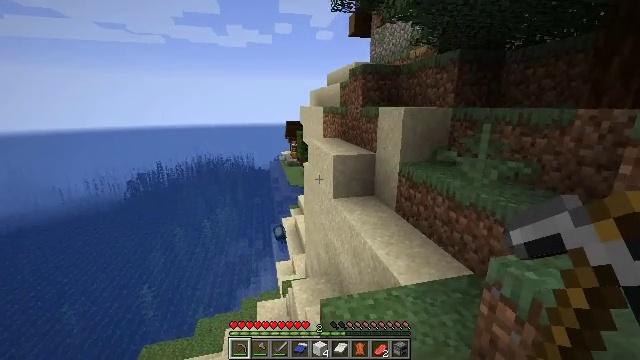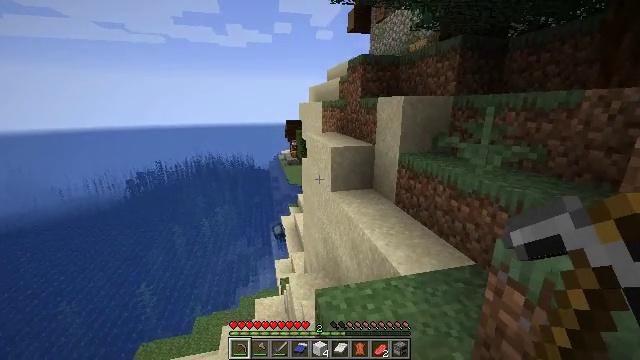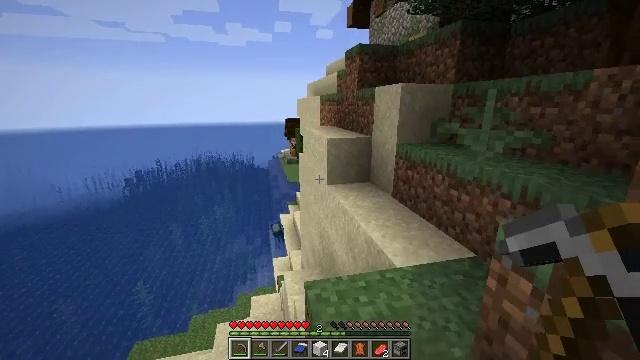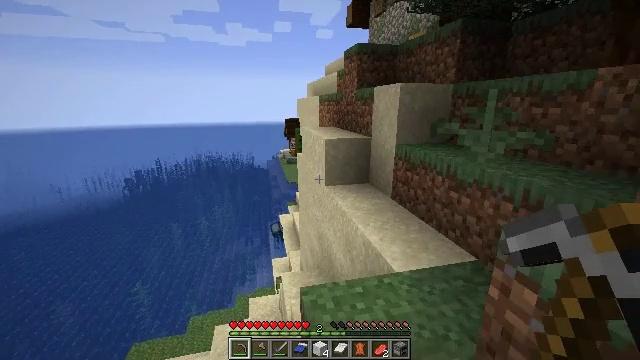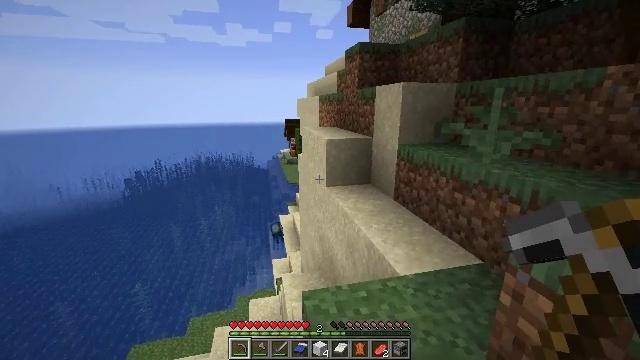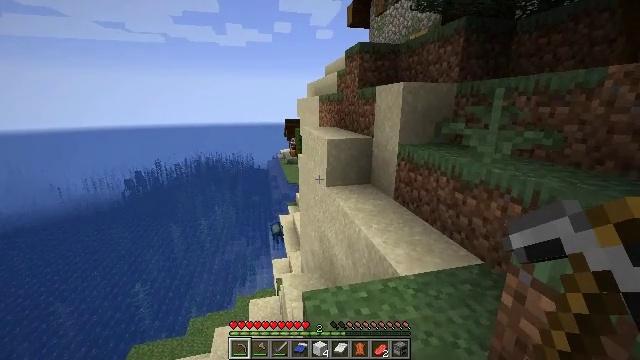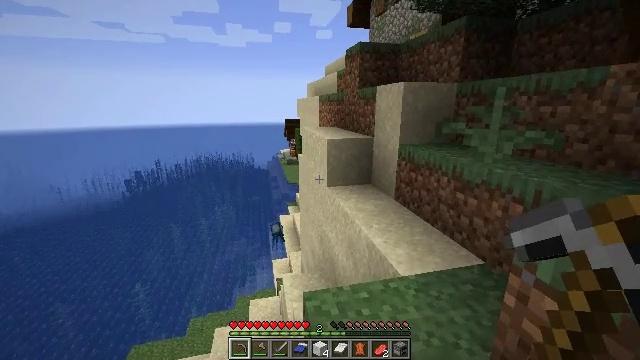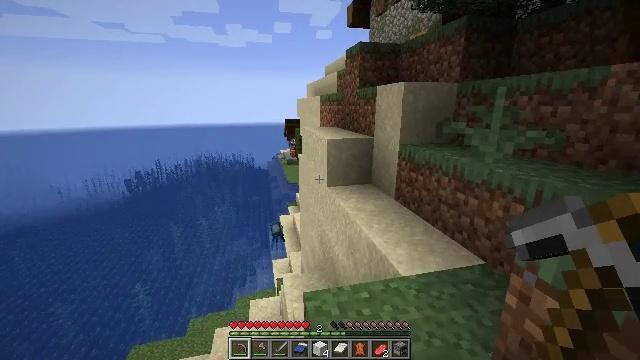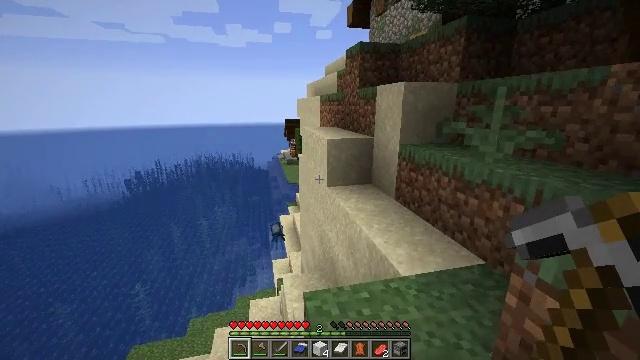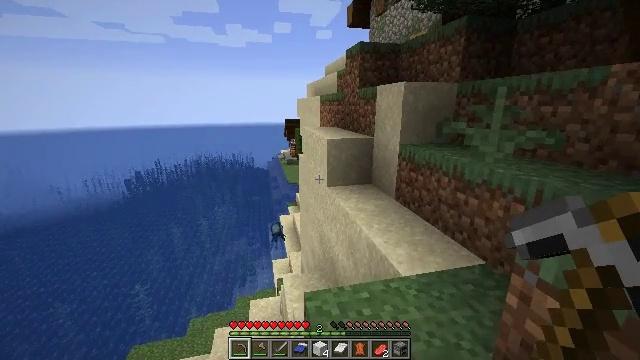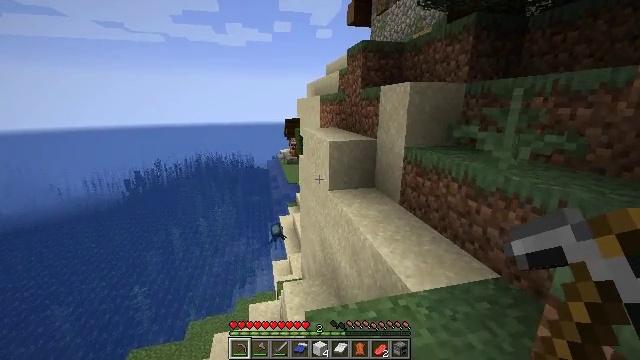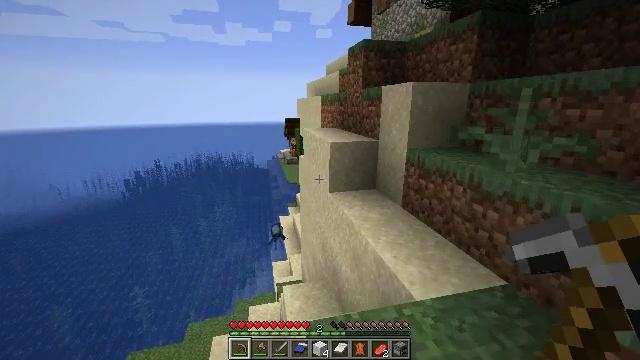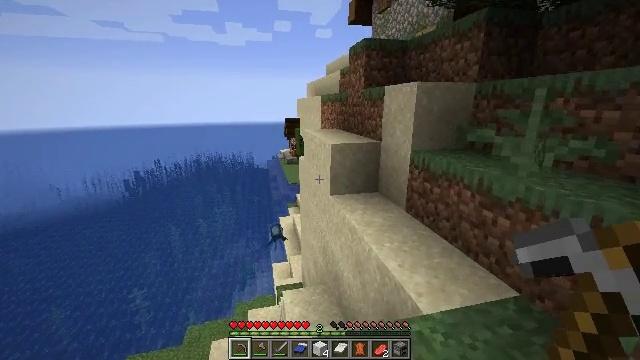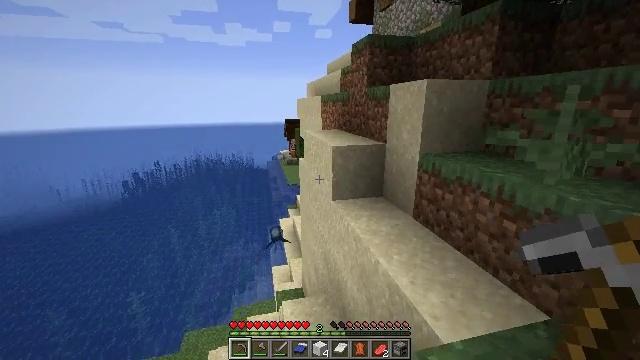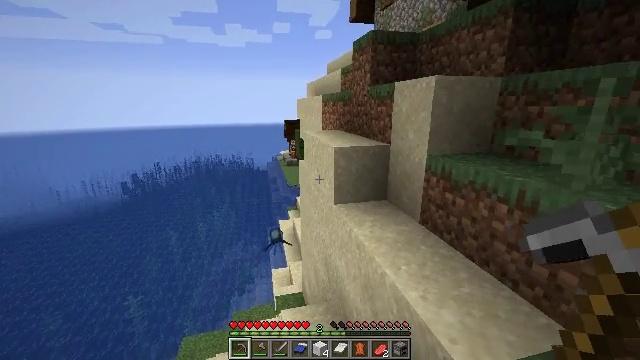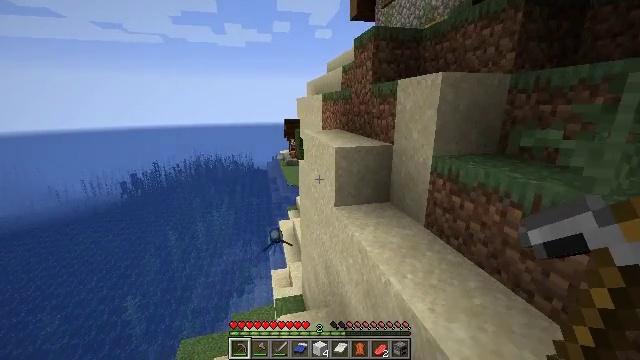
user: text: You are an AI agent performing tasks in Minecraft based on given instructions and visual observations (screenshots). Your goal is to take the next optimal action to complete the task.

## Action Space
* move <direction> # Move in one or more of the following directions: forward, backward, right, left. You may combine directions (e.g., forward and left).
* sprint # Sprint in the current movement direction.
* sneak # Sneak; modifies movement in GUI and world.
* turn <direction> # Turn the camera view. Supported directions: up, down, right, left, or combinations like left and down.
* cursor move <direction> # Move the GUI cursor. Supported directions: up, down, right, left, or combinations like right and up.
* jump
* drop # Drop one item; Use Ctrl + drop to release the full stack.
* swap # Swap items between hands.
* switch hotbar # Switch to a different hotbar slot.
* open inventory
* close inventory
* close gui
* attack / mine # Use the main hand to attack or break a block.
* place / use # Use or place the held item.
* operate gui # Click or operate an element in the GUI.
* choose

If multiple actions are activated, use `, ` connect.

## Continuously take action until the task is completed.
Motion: motion action
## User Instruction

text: Destroy the spruce leaves to get sticks and saplings.
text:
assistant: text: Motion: move right
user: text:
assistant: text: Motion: no_op
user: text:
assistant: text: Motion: no_op
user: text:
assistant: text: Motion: no_op
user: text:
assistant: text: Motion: no_op
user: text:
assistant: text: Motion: no_op
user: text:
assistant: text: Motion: no_op
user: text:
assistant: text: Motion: no_op
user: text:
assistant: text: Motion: move forward
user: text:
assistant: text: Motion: move forward
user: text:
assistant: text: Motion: move forward
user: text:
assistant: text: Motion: move forward
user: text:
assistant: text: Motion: move forward
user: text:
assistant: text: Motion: move forward
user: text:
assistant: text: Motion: move forward
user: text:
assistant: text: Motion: move forward
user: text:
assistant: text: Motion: move forward and move right
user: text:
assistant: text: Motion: move forward and move right
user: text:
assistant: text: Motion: move forward and move right
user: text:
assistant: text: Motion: move forward and move right
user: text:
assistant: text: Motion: move forward and move right
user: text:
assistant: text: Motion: move forward and move right
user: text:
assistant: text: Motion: move forward and move right, turn right, jump
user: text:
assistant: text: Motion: move forward and move right, turn right and up, jump
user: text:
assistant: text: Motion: move forward and move right, turn right and up, jump
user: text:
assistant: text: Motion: move forward and move right, turn right and up, jump
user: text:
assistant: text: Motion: move forward and move right, turn right and up
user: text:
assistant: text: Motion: move forward, turn right and up
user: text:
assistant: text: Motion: move forward
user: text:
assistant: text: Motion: move forward